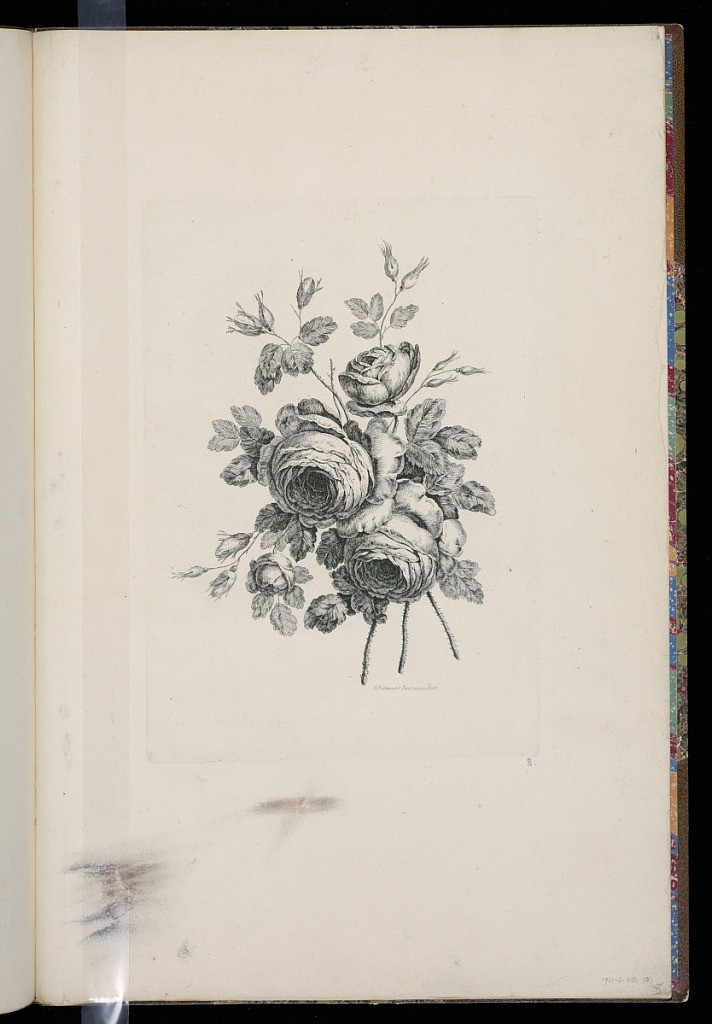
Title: A Bouquet of Flowers
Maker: Jean-Baptiste Pillement, French, 1728–1808
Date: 1760
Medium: Etching on laid paper
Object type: Bound print
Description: Eighth plate from a series of designs for bouquets of flowers. In the center a bouquet of flowers, large roses, or peonies, with smaller ones, on their stems with leaves and buds. The plate is signed.